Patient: sex M, age 21
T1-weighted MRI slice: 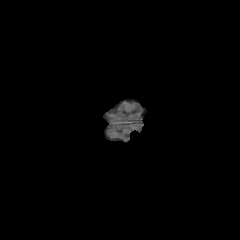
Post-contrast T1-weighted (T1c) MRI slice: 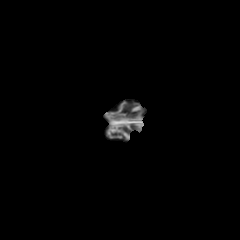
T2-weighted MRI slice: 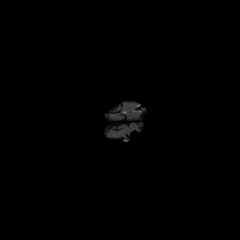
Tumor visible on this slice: no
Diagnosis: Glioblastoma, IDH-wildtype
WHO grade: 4